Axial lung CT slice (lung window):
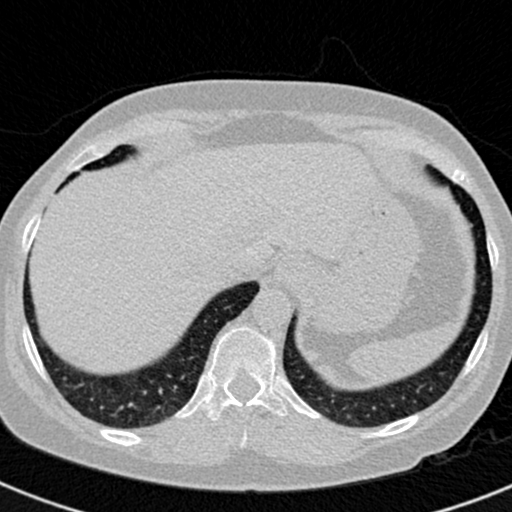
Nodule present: no